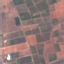
Land use / land cover class: PermanentCrop